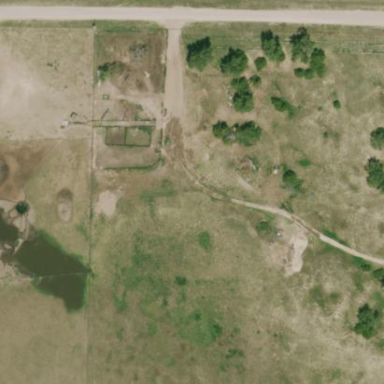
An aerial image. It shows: Historic ruins of farmyard.